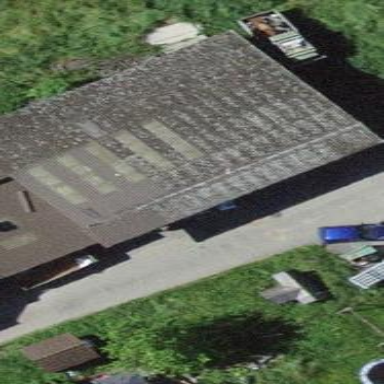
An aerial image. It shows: Barn.